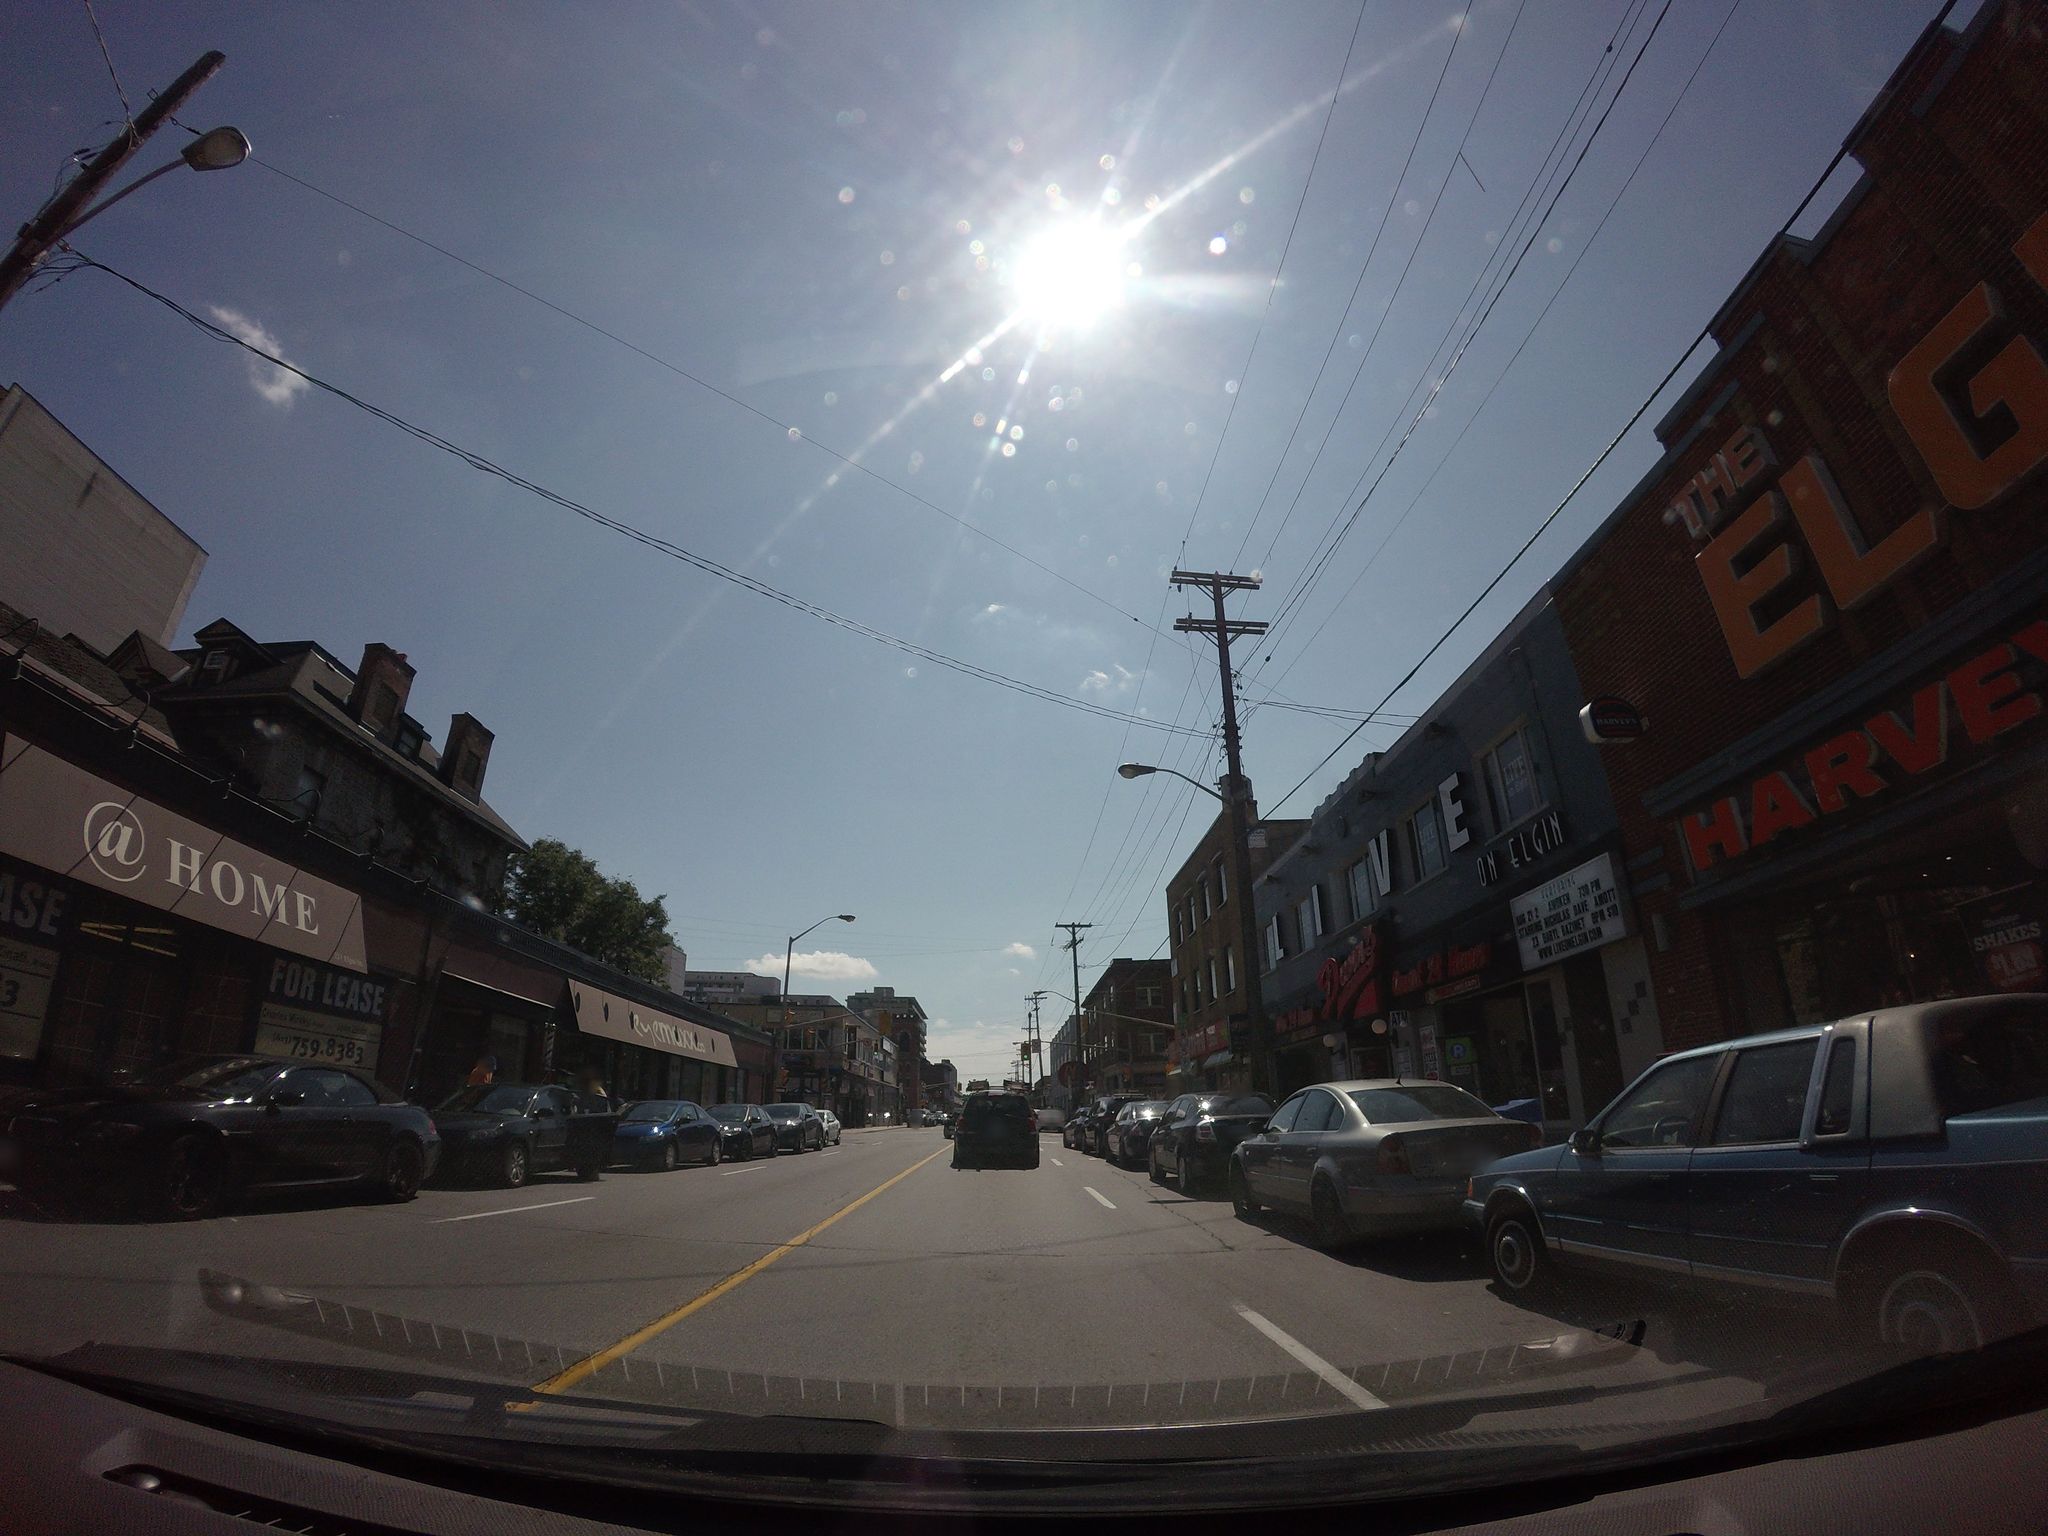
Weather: clear
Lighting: day
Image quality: good
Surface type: driving surface
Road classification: footway
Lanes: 3
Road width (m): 1.5
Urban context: urban centre
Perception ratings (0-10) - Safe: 3.75, Lively: 7.17, Beautiful: 2.84, Boring: 1.98, Depressing: 3.4, Wealthy: 0.47